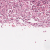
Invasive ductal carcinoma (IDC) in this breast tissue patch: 1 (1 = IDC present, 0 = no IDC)